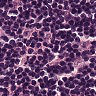
Metastatic tissue present: no